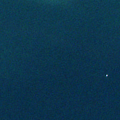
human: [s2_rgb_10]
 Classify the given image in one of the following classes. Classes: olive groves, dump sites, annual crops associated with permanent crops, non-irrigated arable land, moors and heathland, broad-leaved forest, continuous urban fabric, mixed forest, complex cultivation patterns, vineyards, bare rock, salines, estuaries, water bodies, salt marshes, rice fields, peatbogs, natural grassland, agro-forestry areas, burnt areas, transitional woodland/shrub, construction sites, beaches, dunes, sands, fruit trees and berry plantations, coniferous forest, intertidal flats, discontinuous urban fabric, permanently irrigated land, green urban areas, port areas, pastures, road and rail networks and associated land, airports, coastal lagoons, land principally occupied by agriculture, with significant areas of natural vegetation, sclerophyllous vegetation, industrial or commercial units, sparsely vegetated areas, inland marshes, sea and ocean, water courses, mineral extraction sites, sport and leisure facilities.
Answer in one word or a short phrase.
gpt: sea and ocean